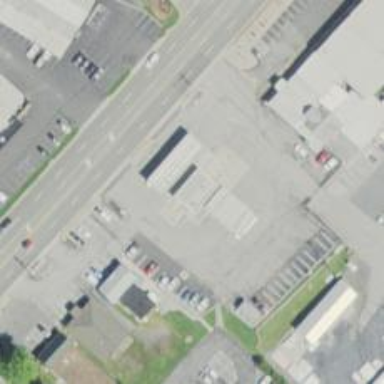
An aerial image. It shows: Convenience shop.